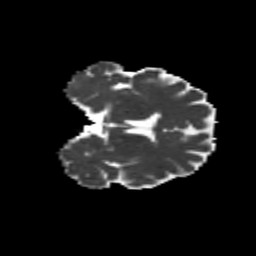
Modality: MD
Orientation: coronal
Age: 18
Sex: male
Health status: healthy
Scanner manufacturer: siemens
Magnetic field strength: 3 T
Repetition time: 8.6 s
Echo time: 0.095 s